Field crop: maize
Growth stage: 2
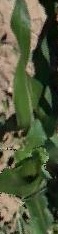
Species: maize